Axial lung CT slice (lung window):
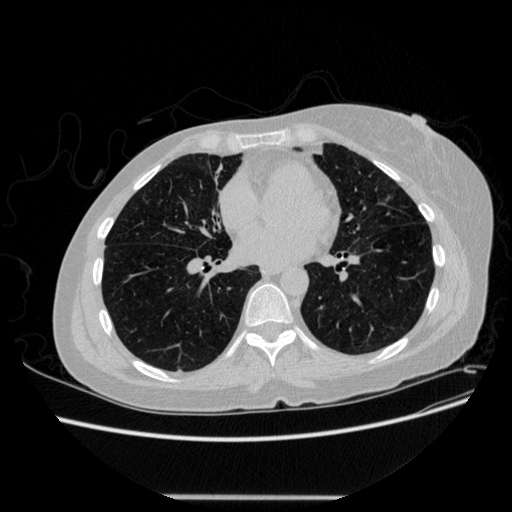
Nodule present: no